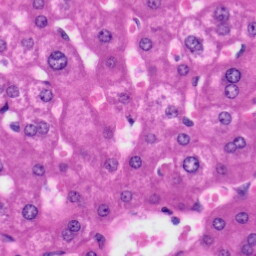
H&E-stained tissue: Liver